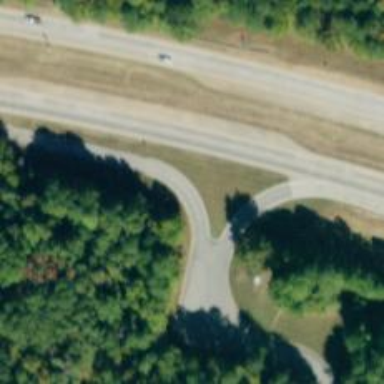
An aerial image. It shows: Trunk link highway with asphalt surface.